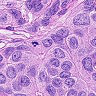
Metastatic tissue present: yes